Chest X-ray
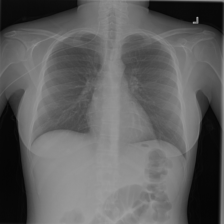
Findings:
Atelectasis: negative
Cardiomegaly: negative
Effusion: negative
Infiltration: negative
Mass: negative
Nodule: negative
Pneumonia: negative
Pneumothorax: negative
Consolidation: negative
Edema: negative
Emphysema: negative
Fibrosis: negative
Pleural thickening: negative
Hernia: negative